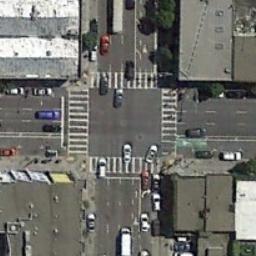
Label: intersection